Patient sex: F
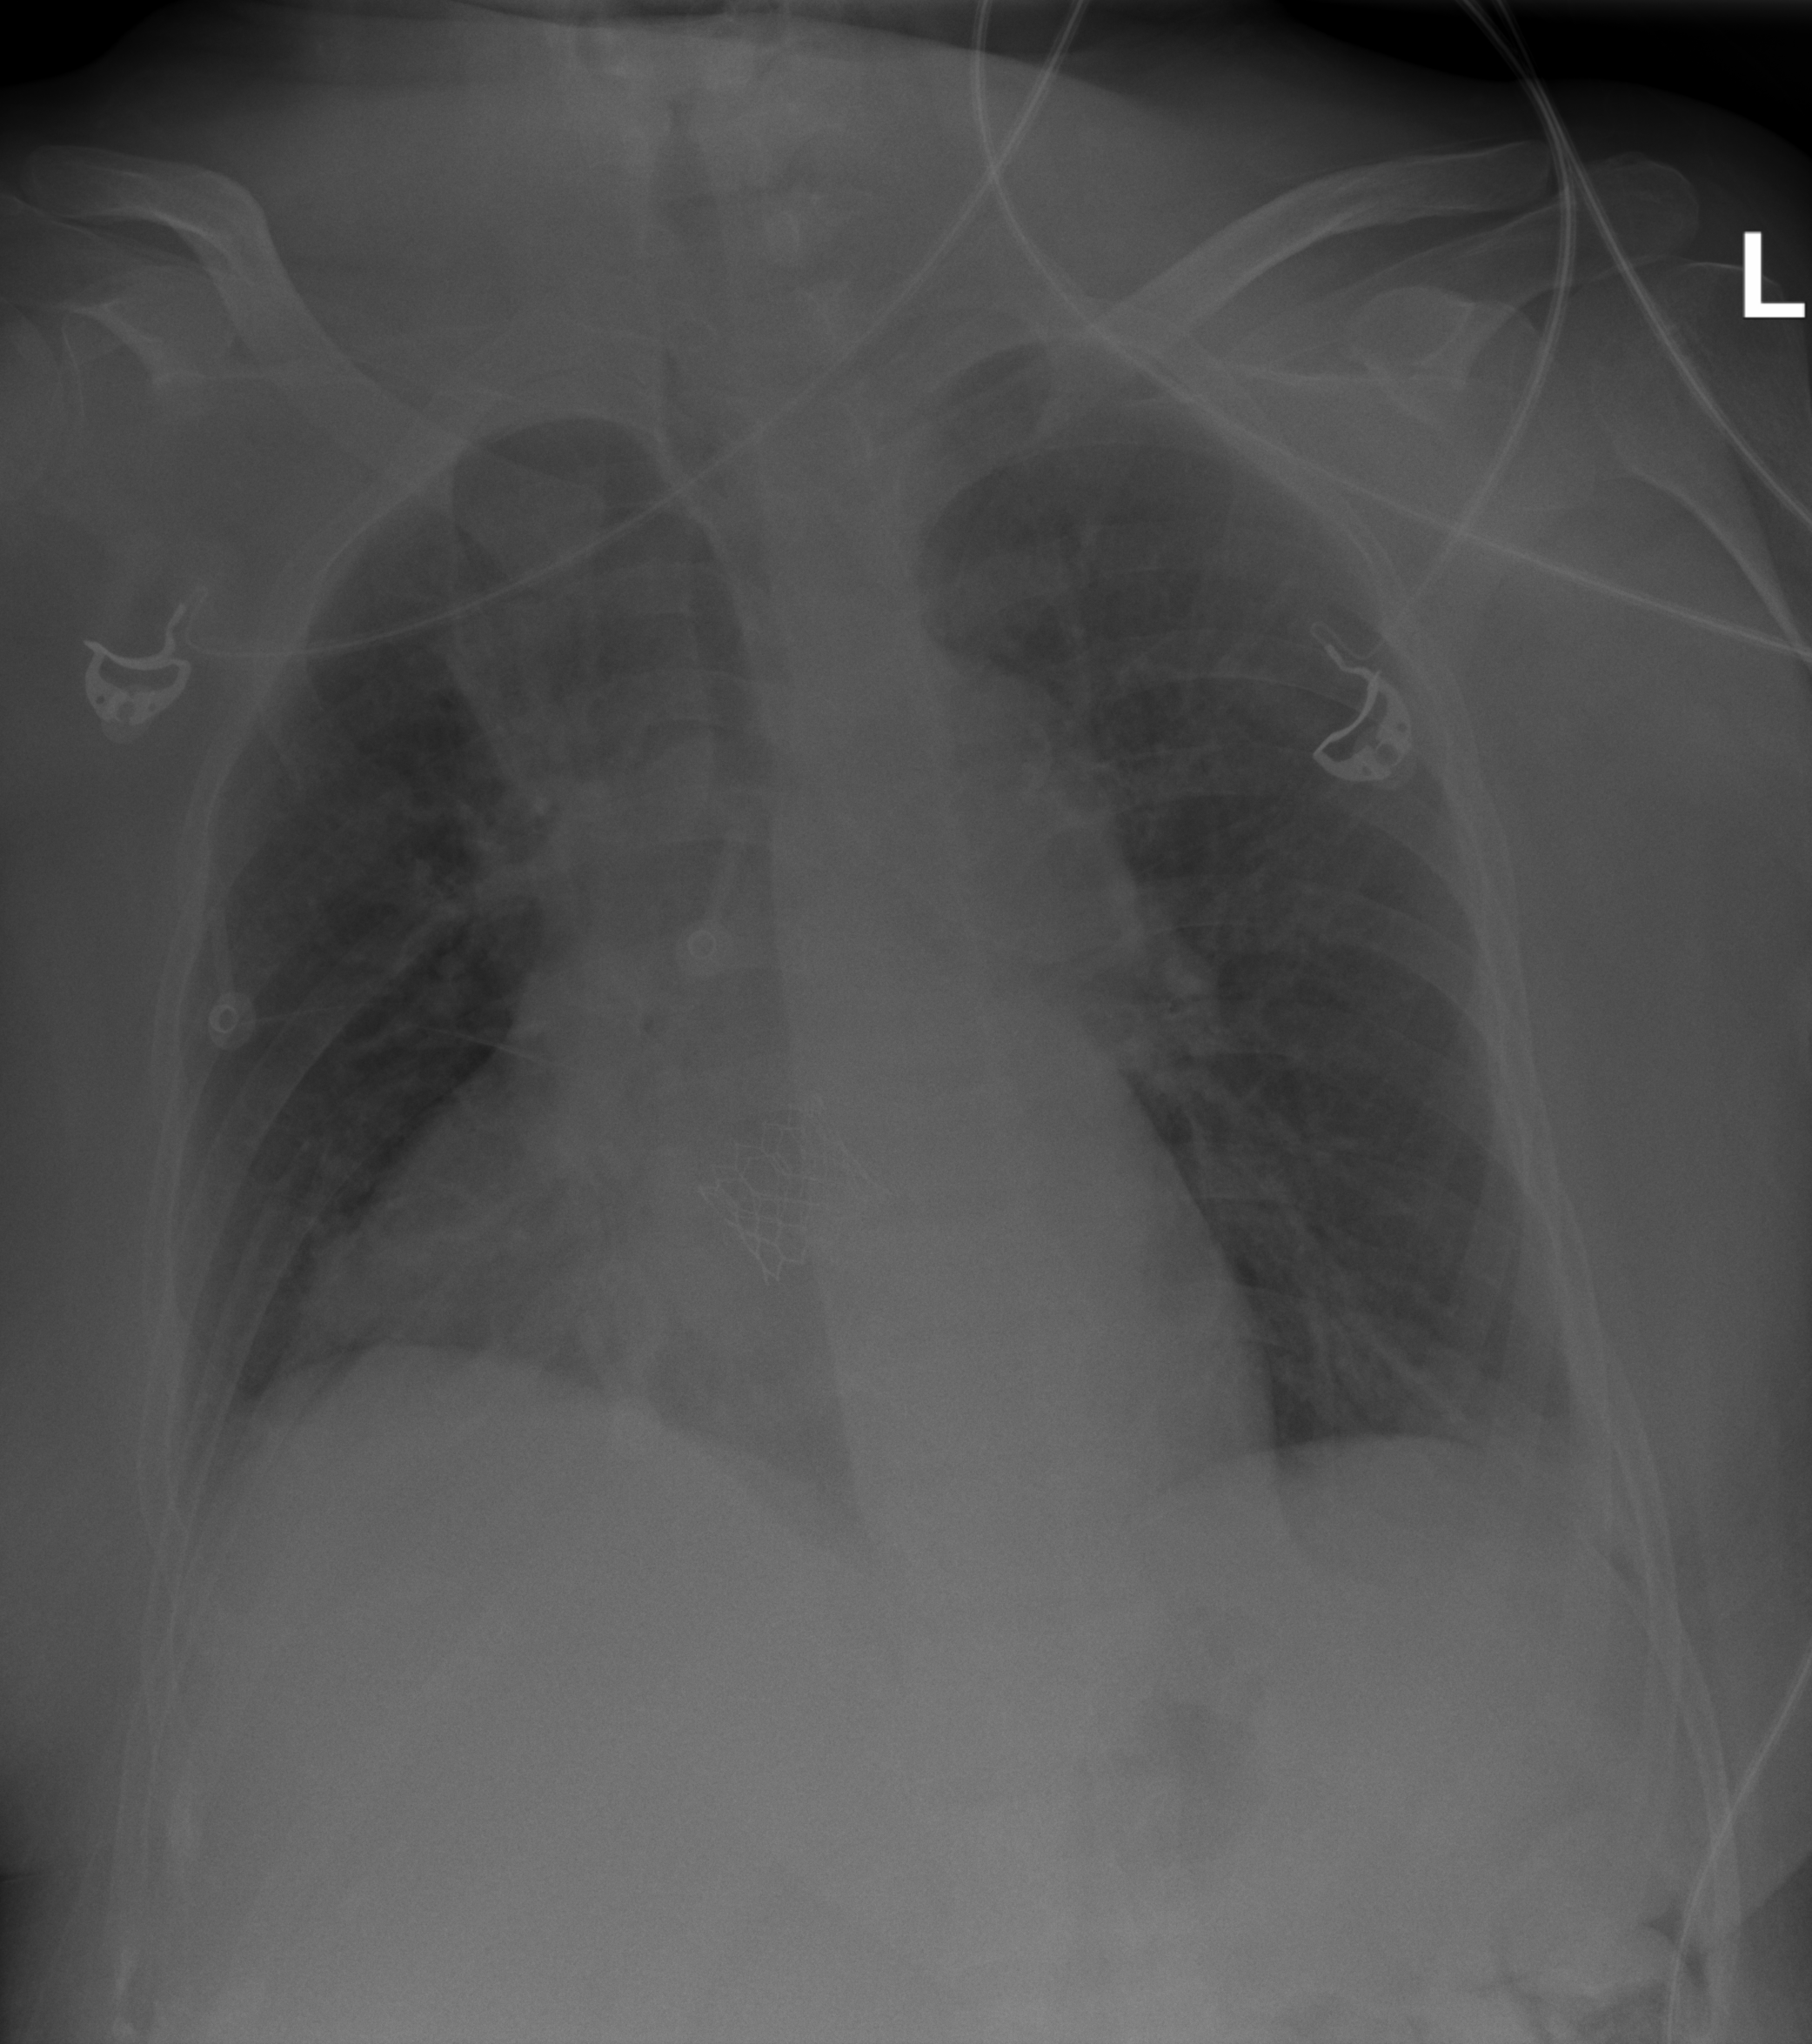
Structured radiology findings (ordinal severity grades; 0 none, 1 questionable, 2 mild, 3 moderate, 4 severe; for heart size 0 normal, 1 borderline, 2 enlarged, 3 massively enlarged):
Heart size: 2
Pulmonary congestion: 1
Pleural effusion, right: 2
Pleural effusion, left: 1
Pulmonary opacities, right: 0
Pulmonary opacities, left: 0
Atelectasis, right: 0
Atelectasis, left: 2